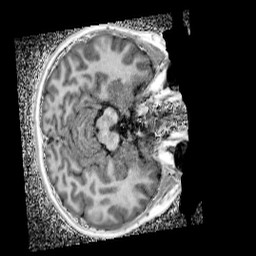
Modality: UNIT1_denoised
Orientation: axial
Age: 11
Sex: male
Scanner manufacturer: siemens
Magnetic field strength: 3 T
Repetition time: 4 s
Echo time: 0.00299 s